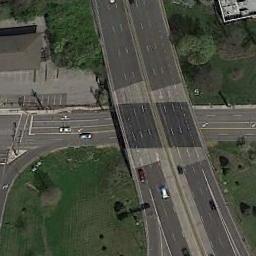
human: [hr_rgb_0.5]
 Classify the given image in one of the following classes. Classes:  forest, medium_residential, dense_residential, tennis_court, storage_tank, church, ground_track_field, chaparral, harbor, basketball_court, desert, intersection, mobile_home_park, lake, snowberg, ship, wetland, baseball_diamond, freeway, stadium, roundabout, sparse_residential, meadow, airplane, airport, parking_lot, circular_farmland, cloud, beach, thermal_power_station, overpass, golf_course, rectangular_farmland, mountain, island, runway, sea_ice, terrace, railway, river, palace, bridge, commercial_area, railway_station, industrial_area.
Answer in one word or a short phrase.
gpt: overpass